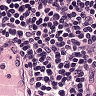
Metastatic tissue present: no